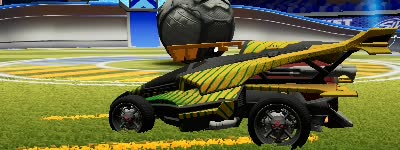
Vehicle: aftershock